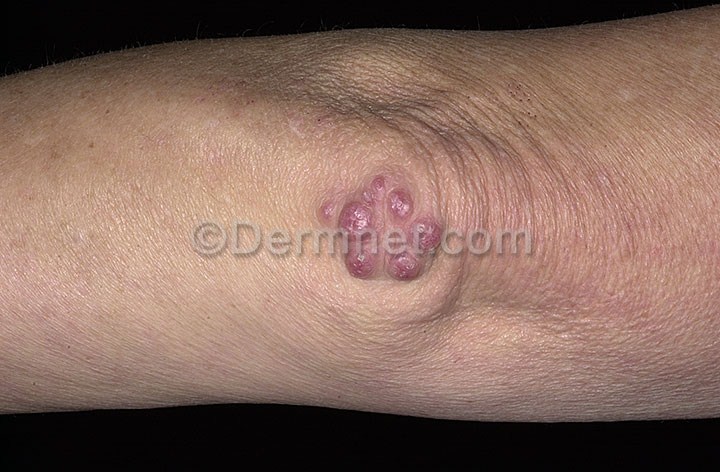
Disease: Systemic Disease